Field crop: maize
Growth stage: 2
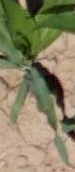
Species: maize